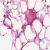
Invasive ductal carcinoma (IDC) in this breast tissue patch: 0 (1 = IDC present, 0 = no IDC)